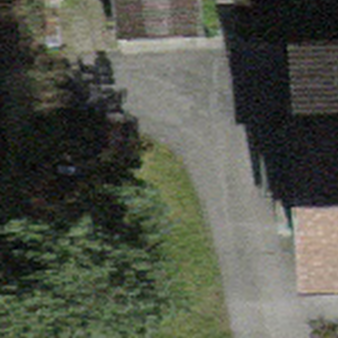
Label: other